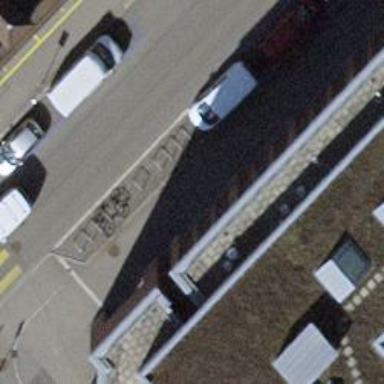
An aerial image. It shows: Bicycle parking area with stands available.